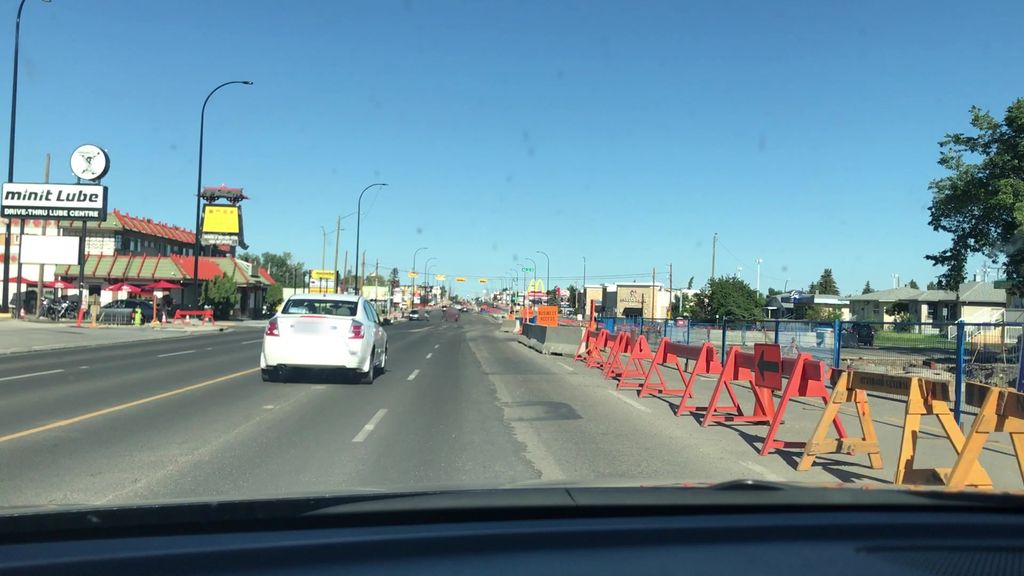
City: calgary